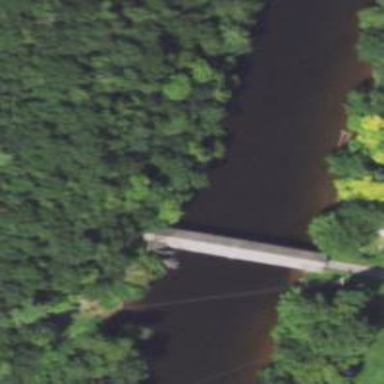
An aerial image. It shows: Covered bridge on residential road.